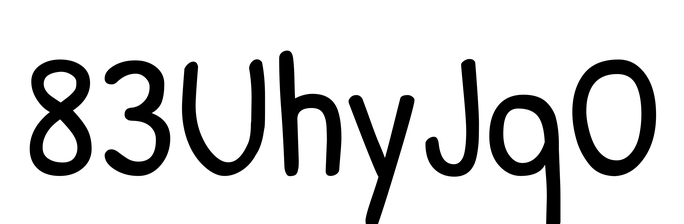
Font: PatrickHand-Regular